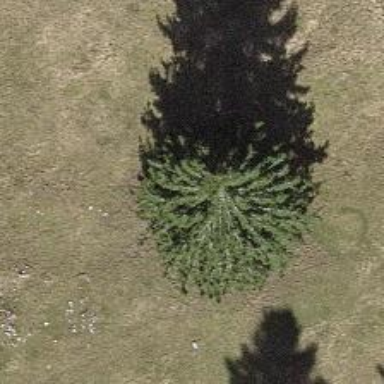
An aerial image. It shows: Single tag "natural: tree."